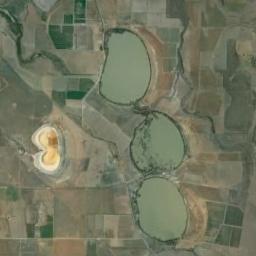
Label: lake